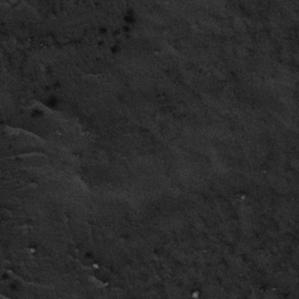
Label: frost